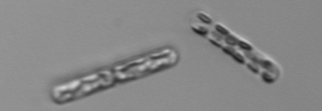
Label: Dactyliosolen_fragilissimus